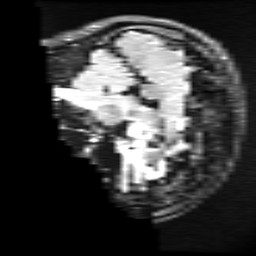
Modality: FLAIR
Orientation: sagittal
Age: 33
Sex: female
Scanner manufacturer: ge
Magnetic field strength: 3 T
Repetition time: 11 s
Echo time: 0.1497 s